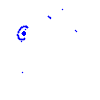
Particle: kaon